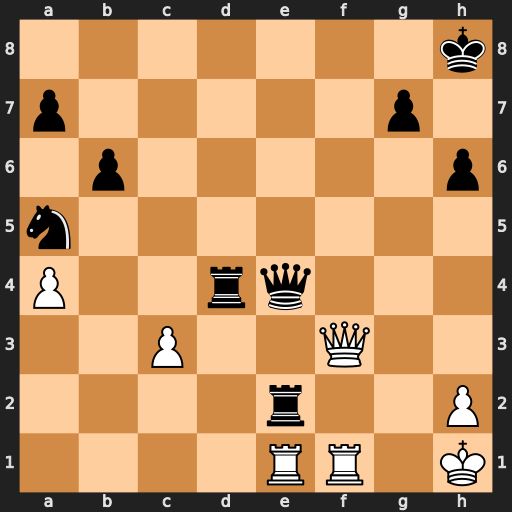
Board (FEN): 7k/p5p1/1p5p/n7/P2rq3/2P2Q2/4r2P/4RR1K
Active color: w
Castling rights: -
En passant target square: -
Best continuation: Rxe2 Qxf3+ Rxf3 Rd1+ Kg2